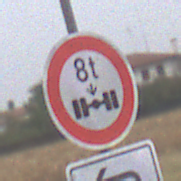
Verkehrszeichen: TatsaechlicheAchslast
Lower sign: RichtungsangabeDurchPfeile2
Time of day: Midday
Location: Outdoor (Suburban)
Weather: Overcast
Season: NotSpecified
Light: Natural